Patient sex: F
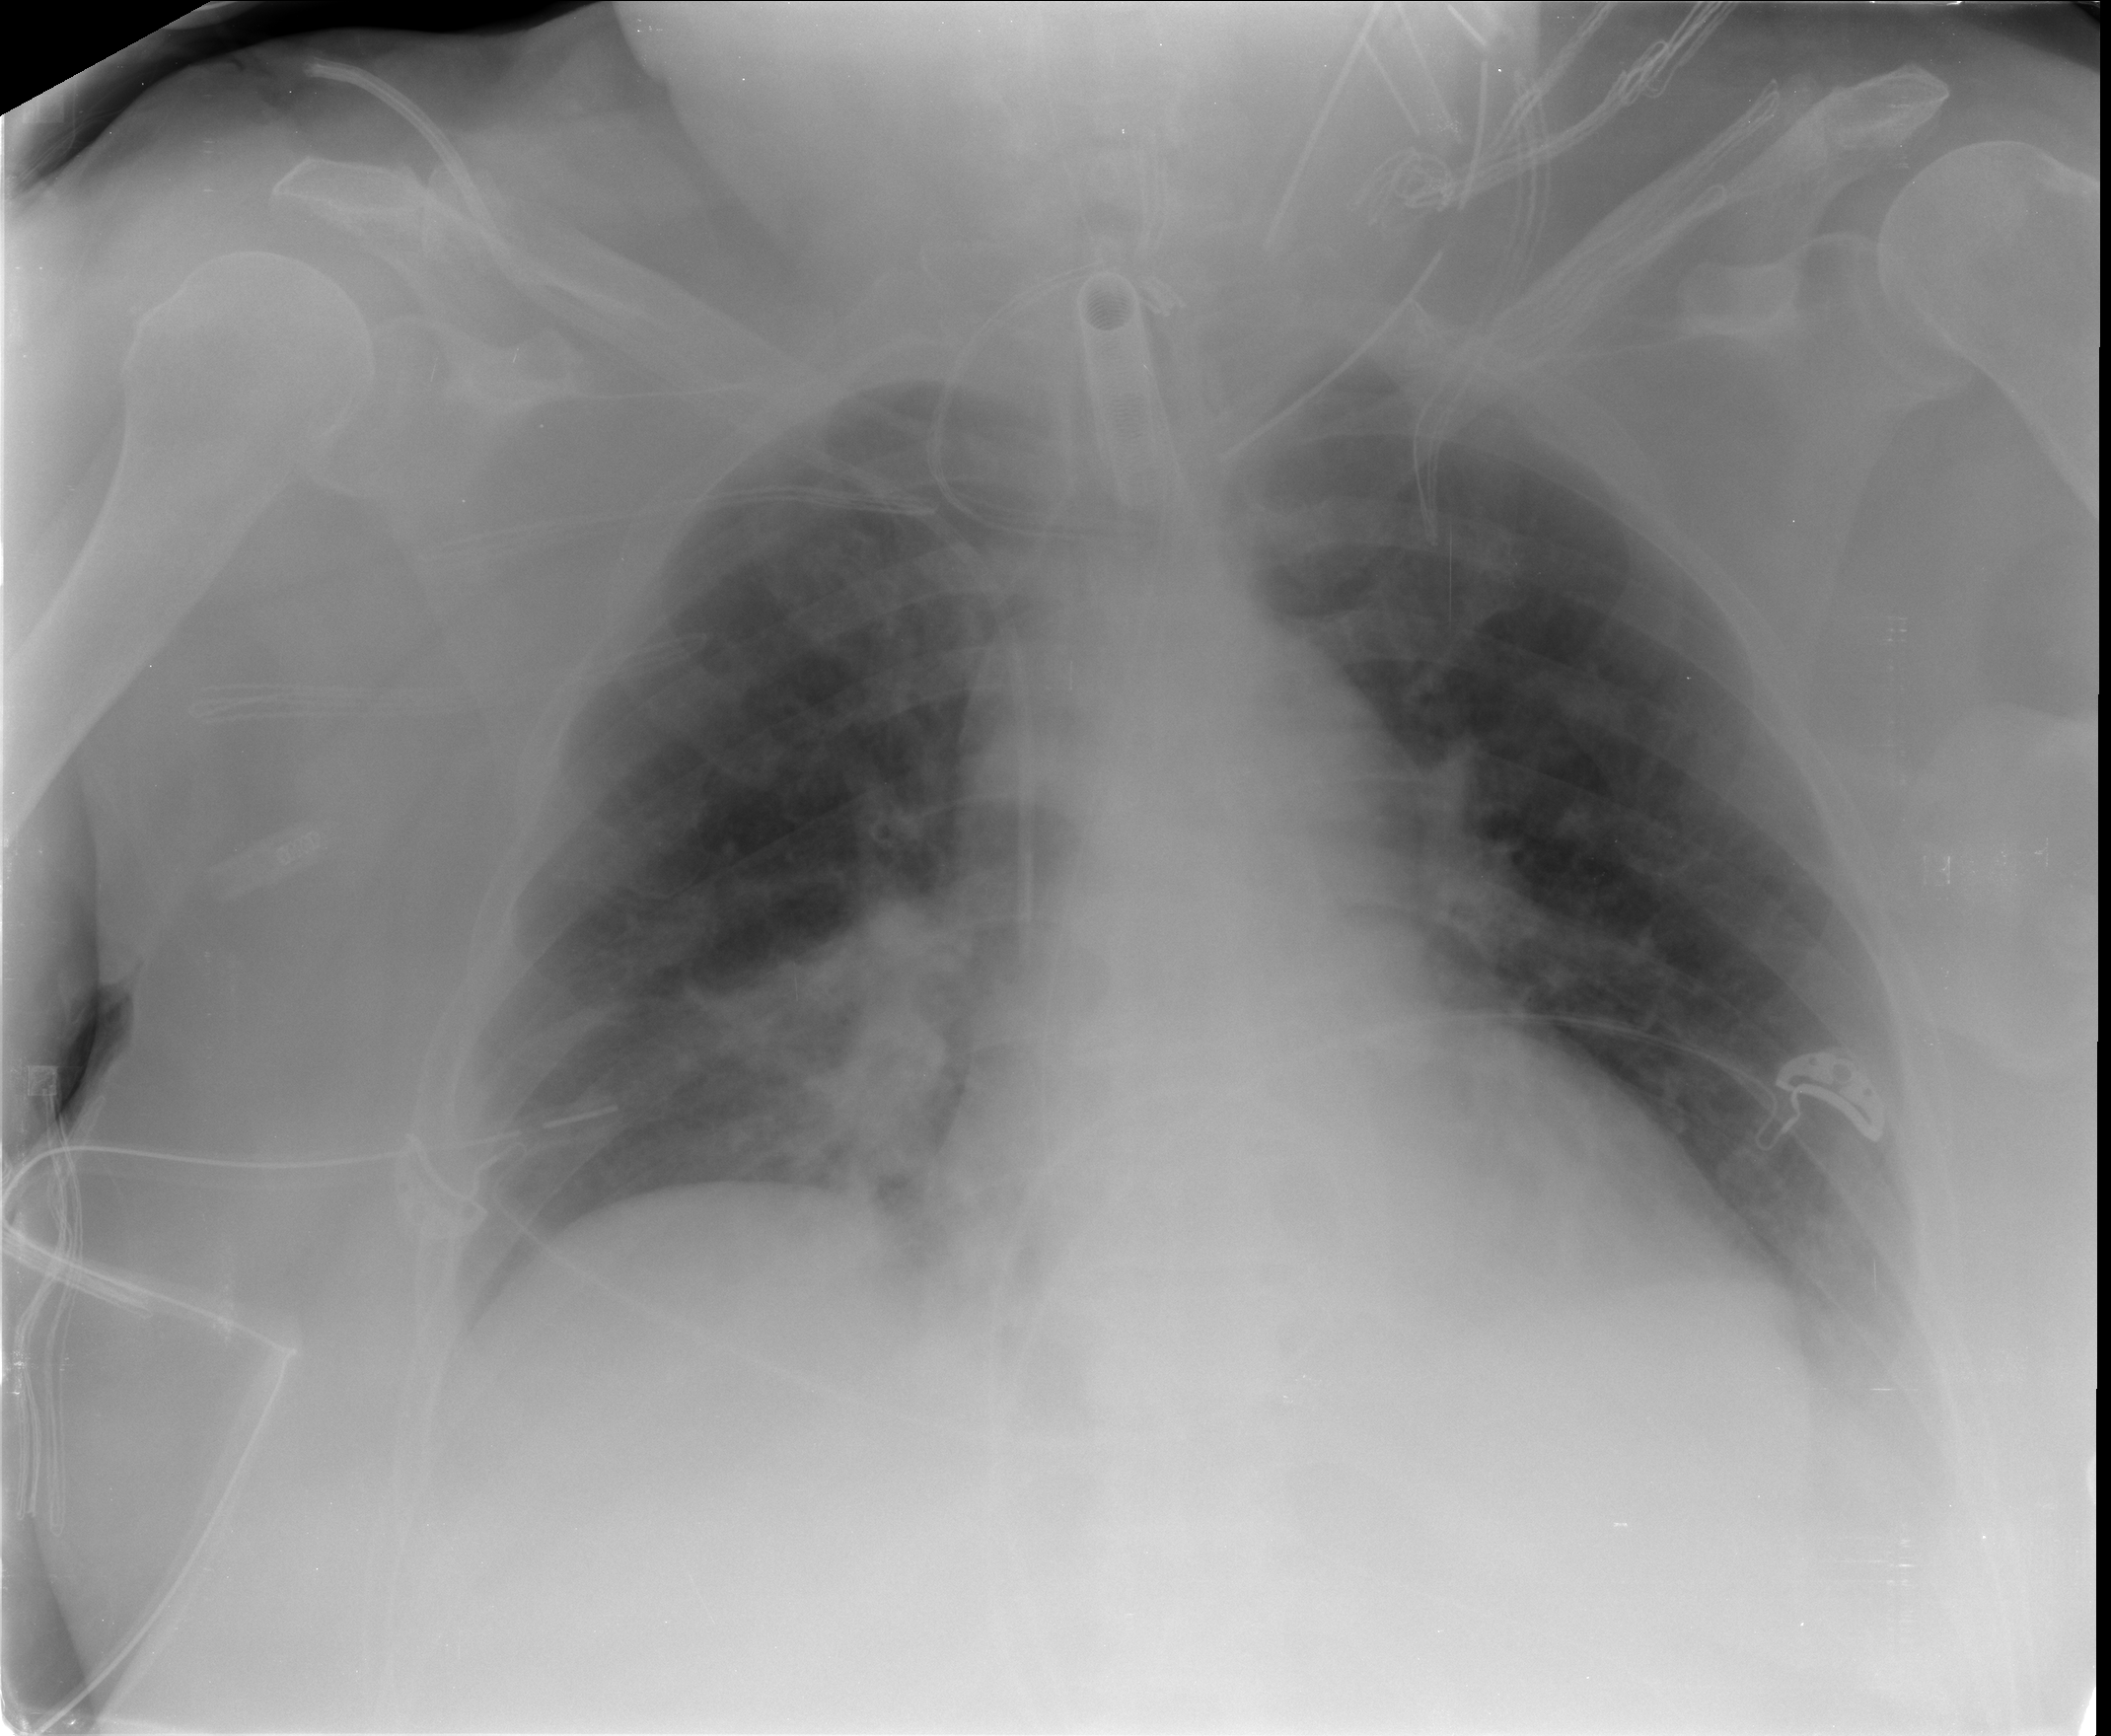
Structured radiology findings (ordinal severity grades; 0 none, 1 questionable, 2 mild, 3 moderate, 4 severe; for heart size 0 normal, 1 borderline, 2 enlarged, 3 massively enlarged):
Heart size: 1
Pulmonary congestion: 0
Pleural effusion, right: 2
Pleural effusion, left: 2
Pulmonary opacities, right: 2
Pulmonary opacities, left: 0
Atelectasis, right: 2
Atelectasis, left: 2